Interaction volume radius: 5 \u00c5
Interaction volume height: 10 \u00c5
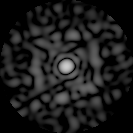
Disorder parameter: 0.8389